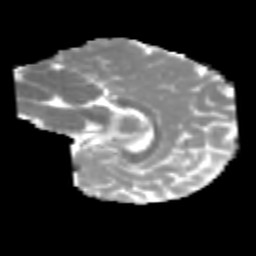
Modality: MD
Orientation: sagittal
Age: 6
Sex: male
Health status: healthy